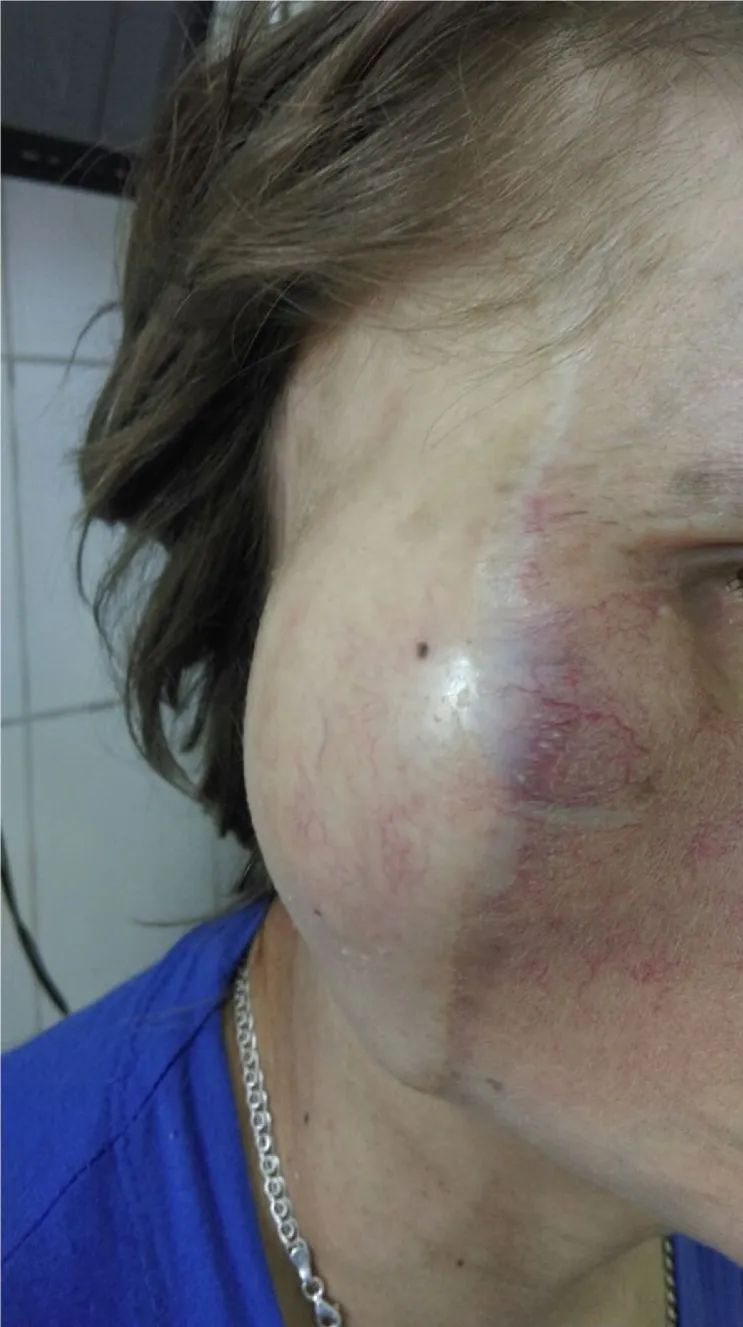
Patient appearance with recurrence, ten months after surgery.
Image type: medical_photograph (other_medical_photograph)